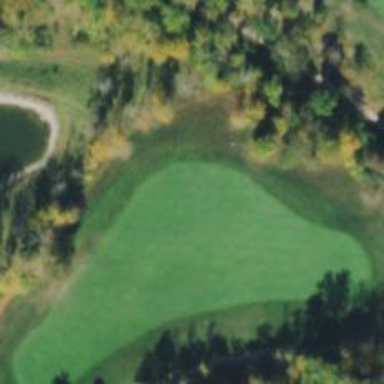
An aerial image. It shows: Golf hole.